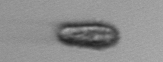
Label: Pseudochattonella_farcimen